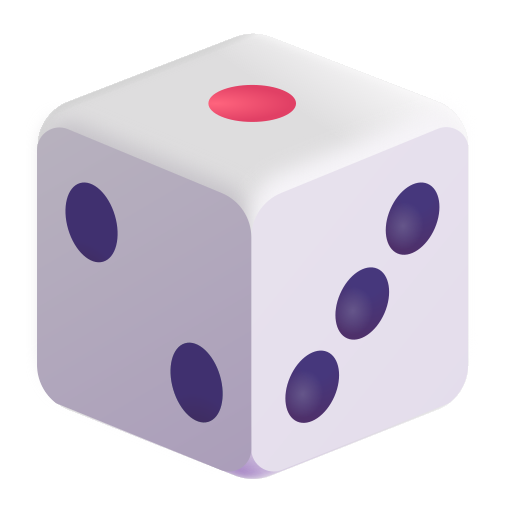
game die color